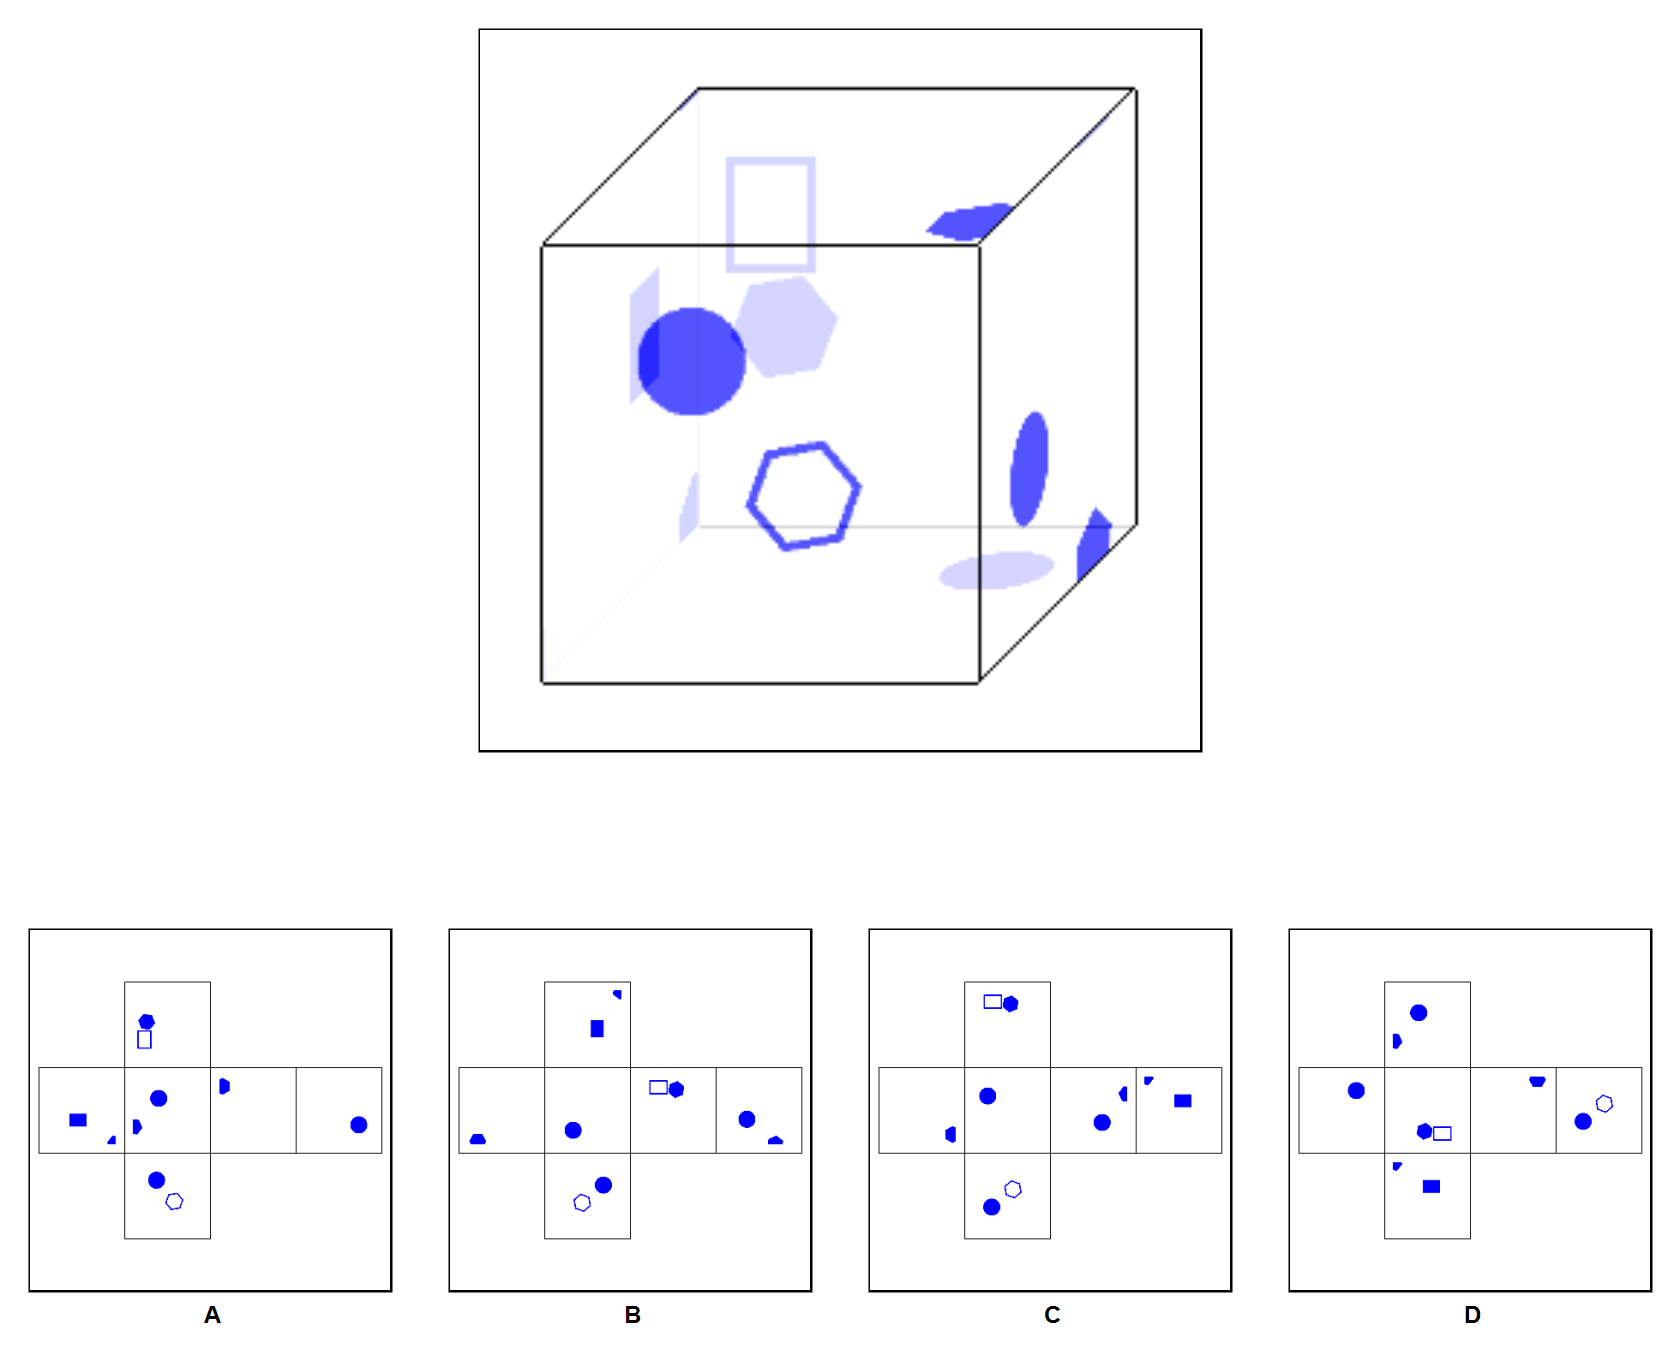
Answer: D